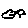
Label: cloud